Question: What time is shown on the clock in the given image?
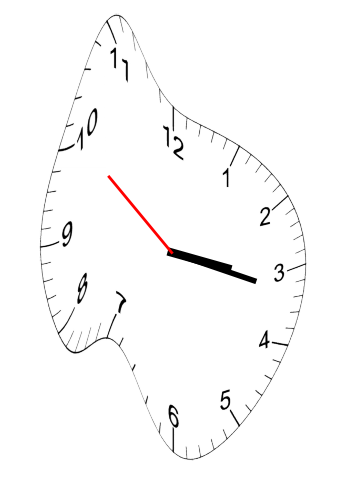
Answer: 03:16:51